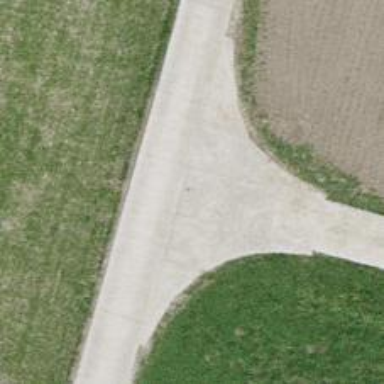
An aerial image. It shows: Unclassified road.